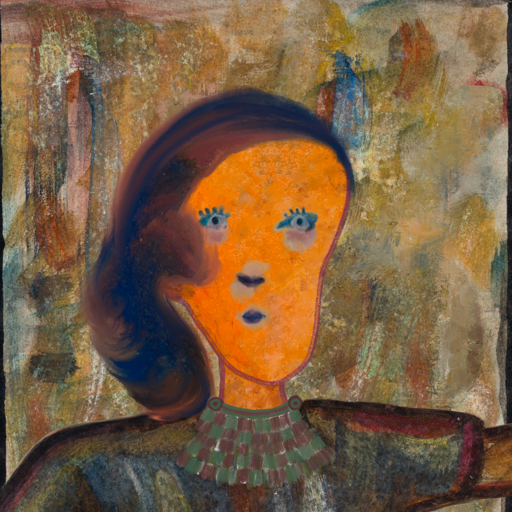
Background: Pipe, Head And Neck Front: Hypocrite, Face Front: Hill_Girl, Bust: Mosgoul, Hair Front: Mother_And_Son_Son, Head Accessory: Blank, Second Necklace: After_Raid, Necklace: Blank, Baby: Blank